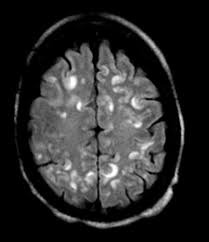
Label: notumor